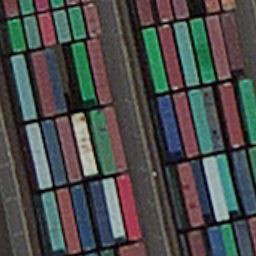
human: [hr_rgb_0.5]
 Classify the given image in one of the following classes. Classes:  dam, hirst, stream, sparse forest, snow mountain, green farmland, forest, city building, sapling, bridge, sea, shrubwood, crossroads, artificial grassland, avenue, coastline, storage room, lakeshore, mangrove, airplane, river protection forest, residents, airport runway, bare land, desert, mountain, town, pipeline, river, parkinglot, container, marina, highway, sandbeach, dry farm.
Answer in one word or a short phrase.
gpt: container